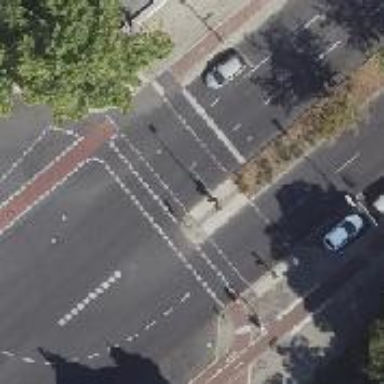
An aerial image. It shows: Footway on traffic island with asphalt surface.